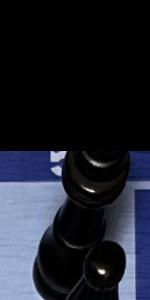
Label: King_Black